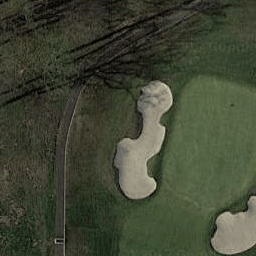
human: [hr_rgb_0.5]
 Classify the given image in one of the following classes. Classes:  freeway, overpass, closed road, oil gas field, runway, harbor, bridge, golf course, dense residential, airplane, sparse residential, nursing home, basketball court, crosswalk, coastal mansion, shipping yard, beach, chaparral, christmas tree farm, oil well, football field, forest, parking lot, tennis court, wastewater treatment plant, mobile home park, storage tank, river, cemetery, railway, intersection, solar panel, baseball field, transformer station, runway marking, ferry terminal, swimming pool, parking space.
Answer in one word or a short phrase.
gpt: golf course